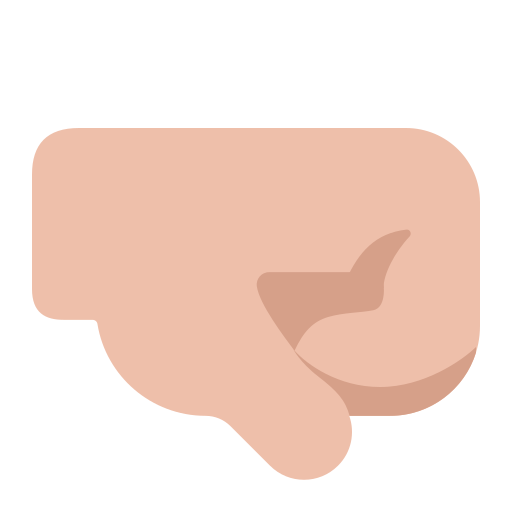
right facing fist flat  light